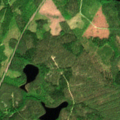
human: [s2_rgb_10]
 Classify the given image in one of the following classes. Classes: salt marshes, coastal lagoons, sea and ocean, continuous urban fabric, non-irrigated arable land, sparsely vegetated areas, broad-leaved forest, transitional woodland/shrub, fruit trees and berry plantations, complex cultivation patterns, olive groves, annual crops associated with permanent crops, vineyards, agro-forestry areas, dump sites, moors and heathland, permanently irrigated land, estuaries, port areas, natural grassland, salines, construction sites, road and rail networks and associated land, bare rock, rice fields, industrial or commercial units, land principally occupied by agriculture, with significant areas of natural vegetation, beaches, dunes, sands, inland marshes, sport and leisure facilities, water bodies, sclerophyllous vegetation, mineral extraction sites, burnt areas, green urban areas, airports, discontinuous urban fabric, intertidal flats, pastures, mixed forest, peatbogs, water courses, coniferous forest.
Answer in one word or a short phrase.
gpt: coniferous forest, mixed forest, transitional woodland/shrub, water bodies